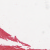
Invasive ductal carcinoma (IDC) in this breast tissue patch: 0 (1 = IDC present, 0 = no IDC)